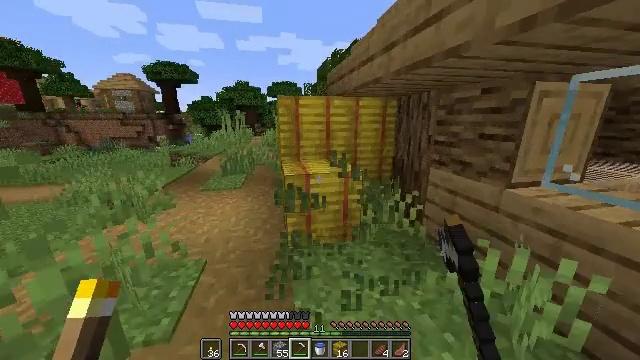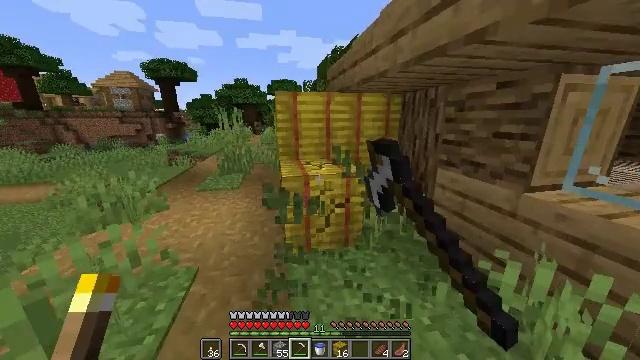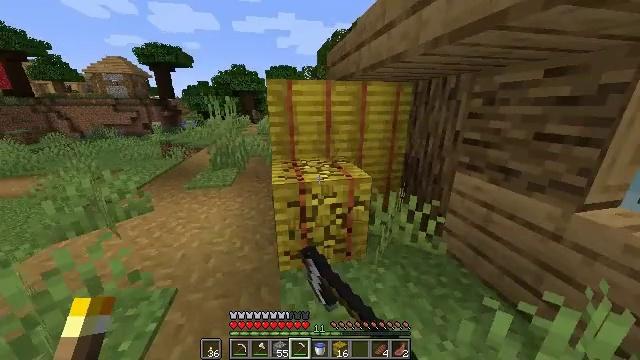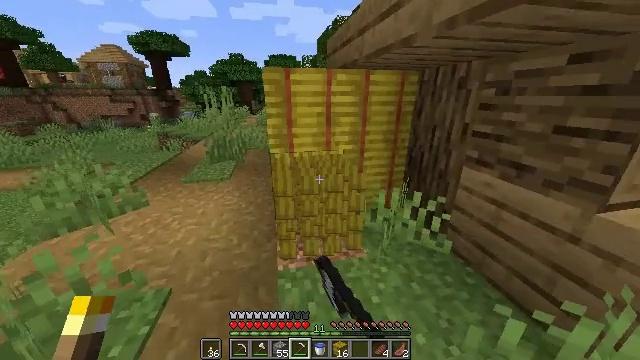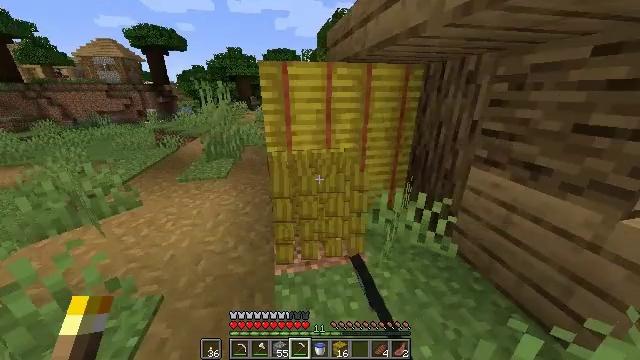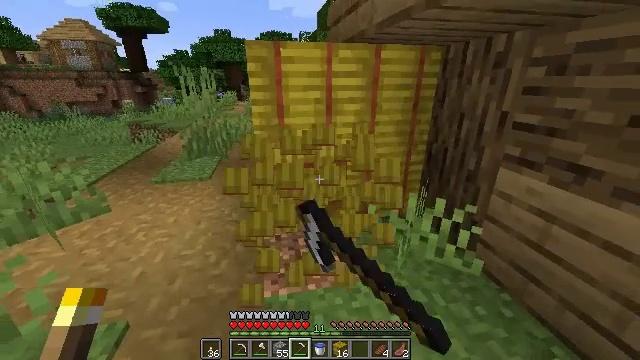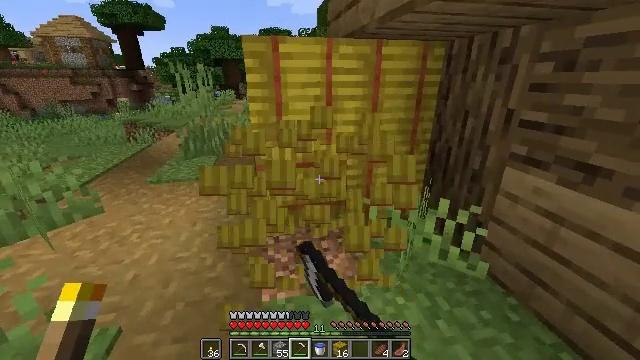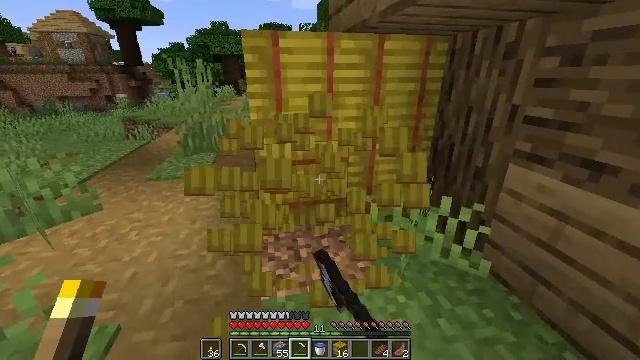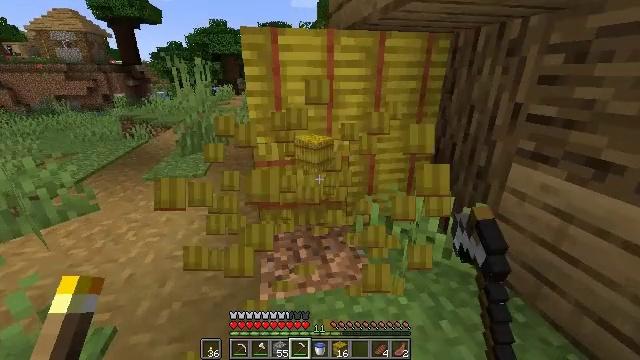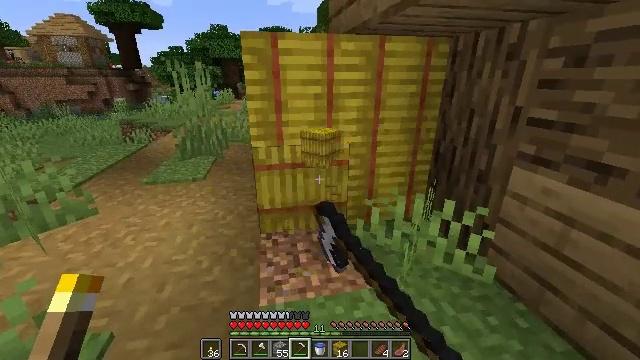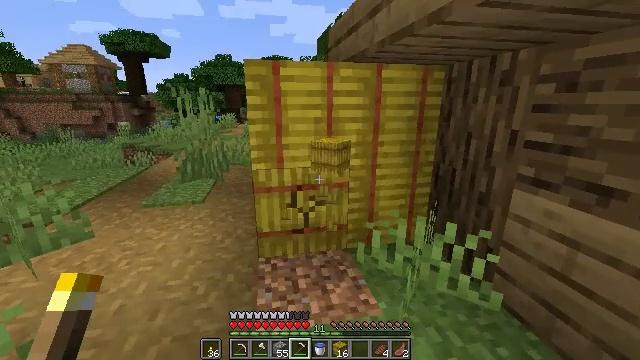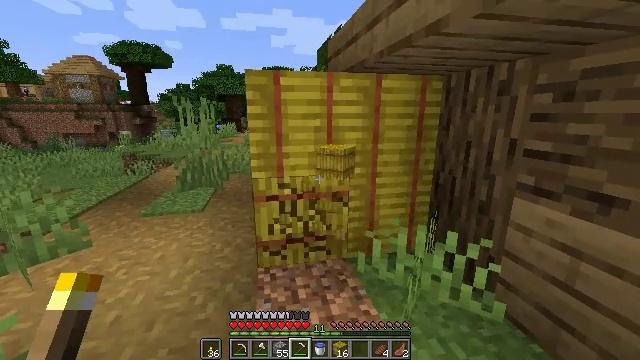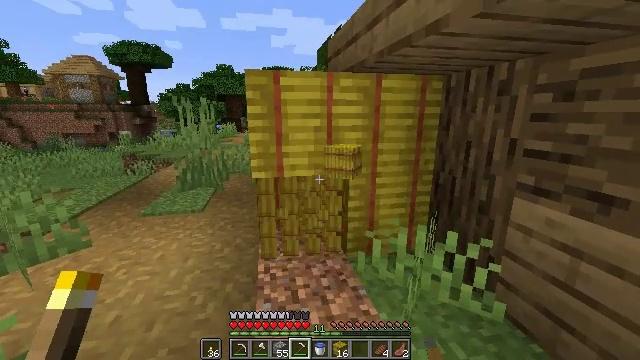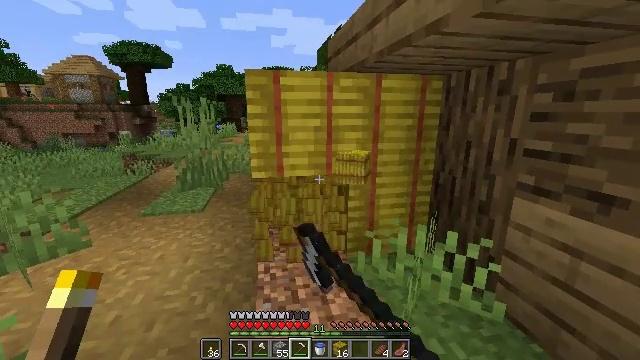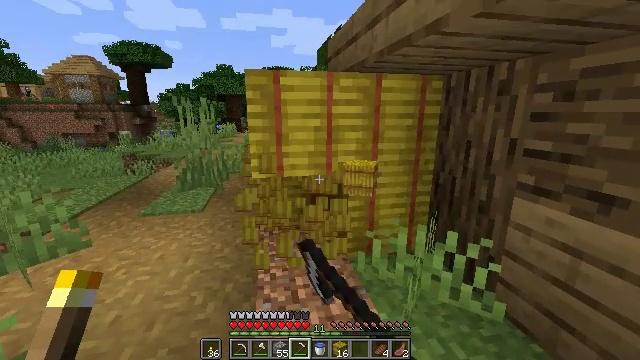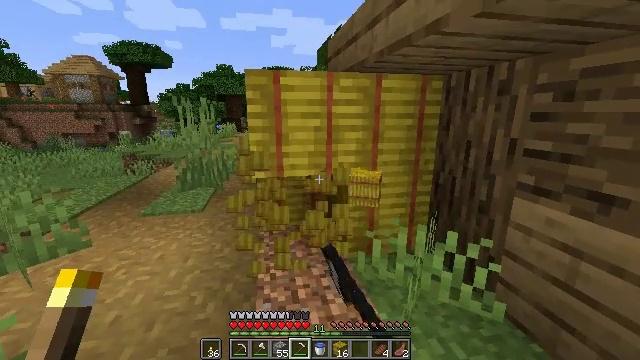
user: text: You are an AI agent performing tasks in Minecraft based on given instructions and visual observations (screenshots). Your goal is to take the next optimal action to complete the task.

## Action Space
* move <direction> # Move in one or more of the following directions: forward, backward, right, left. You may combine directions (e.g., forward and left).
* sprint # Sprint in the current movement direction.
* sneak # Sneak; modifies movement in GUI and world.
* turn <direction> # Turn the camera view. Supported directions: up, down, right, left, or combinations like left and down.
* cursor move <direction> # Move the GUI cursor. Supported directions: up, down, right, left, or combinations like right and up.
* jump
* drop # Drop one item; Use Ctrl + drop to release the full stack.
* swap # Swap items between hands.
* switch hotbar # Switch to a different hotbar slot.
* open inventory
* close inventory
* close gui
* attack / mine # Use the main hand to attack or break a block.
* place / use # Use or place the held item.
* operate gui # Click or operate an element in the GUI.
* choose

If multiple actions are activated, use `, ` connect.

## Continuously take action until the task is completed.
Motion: motion action
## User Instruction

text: Mine a hay block from the field.
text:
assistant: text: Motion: move forward, attack / mine
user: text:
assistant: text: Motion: move forward, turn down, attack / mine
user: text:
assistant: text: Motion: turn down, attack / mine
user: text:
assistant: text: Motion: attack / mine
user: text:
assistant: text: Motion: attack / mine
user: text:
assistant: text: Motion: attack / mine
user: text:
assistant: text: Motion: attack / mine
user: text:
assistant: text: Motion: attack / mine
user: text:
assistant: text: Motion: attack / mine
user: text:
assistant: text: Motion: turn up, attack / mine
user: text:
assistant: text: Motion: turn up, attack / mine
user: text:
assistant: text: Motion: attack / mine
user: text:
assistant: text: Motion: attack / mine
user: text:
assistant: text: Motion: attack / mine
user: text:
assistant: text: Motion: attack / mine
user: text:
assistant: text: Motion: attack / mine
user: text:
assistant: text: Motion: attack / mine
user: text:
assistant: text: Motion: move forward, attack / mine
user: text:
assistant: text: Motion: move forward, turn up, attack / mine
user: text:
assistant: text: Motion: move forward, turn up, attack / mine
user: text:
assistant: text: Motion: move forward, attack / mine
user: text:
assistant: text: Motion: attack / mine
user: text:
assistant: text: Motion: attack / mine
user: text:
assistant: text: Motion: attack / mine
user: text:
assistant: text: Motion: move right, turn right, attack / mine
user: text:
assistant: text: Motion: move right, turn right, attack / mine
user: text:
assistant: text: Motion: move right, attack / mine
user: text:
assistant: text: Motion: move right, turn left and down, attack / mine
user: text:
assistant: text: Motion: turn left and down, attack / mine
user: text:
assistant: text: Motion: turn left and down, attack / mine